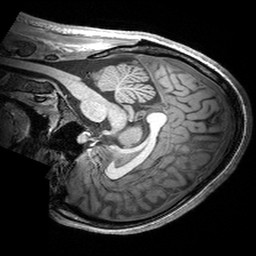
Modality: T1w
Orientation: sagittal
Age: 26
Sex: female
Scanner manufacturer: siemens
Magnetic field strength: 3 T
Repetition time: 2.53 s
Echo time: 0.00299 s